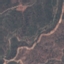
Label: HerbaceousVegetation